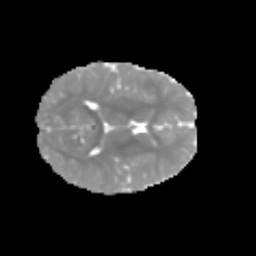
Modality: MD
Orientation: axial
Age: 7
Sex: male
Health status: healthy